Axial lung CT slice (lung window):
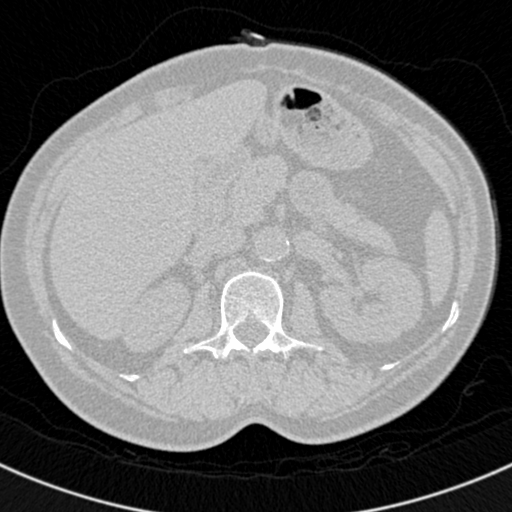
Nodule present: no